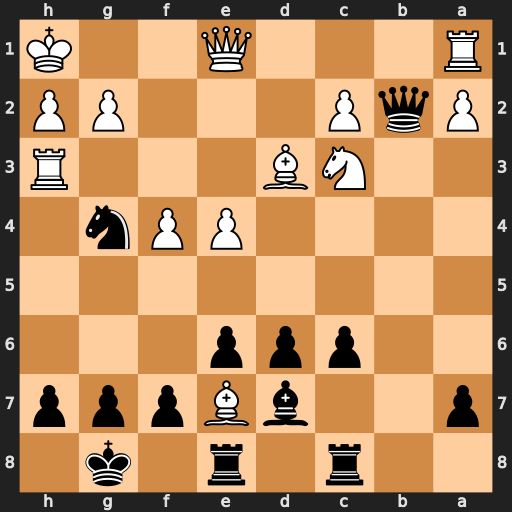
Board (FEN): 2r1r1k1/p2bBppp/2ppp3/8/4PPn1/2NB3R/PqP3PP/R3Q2K
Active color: b
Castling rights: -
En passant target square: -
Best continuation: Nf2+ Qxf2 Qxa1+ Qg1 Qxg1+ Kxg1 Rxe7